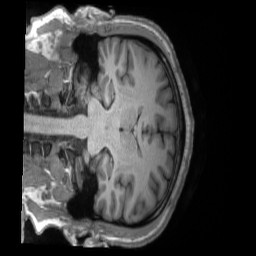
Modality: T1w
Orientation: coronal
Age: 38
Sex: male
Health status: ill
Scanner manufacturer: siemens
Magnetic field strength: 3 T
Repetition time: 2.2 s
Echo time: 0.00157 s